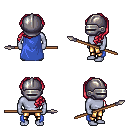
a pixel art fantasy rpg character, male body template, dark elf, purple skin, blue cape, gold greaves, ruby red princess hairstyle, metal helm, spear, four views (front, back, left, right), 2x2 character sprite sheet, small pixel art, hard edges, no anti-aliasing